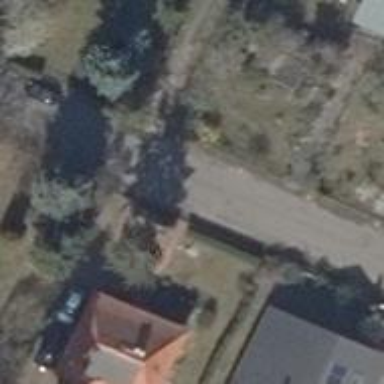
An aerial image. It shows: Driveway leading to service road.